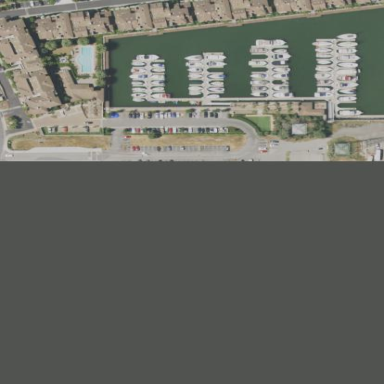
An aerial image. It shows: Marina area for leisure land.